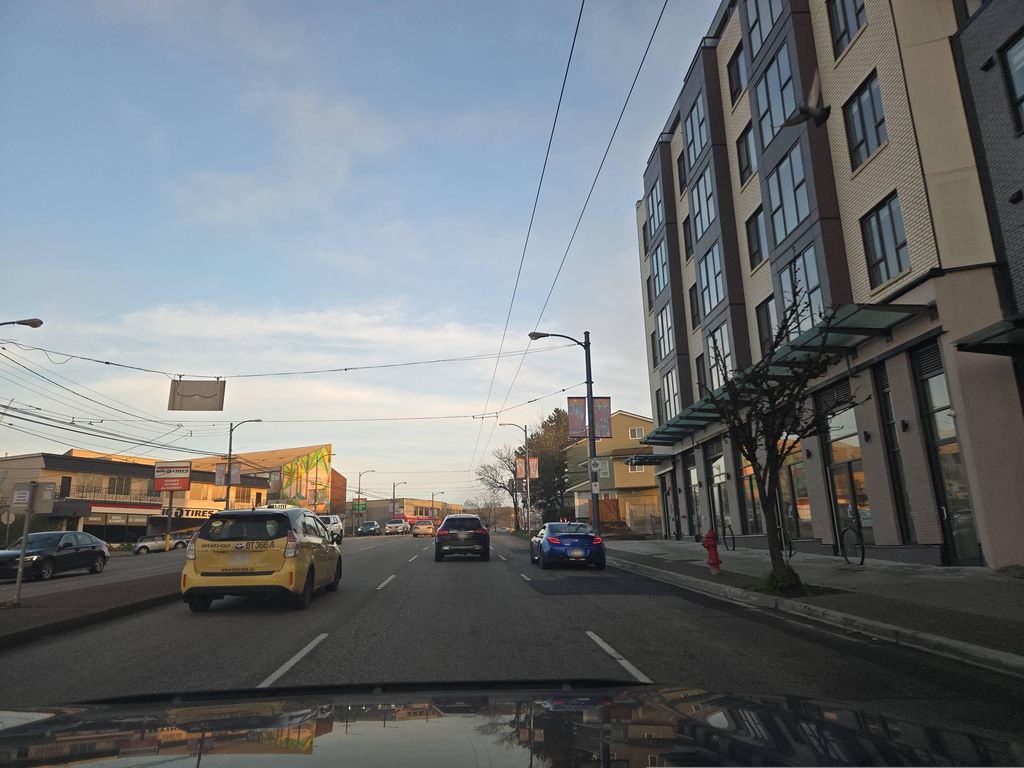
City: vancouver